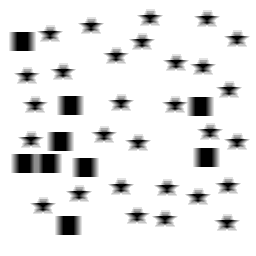
Squares: 9
Triangles: 0
Stars: 29
Total shapes: 38